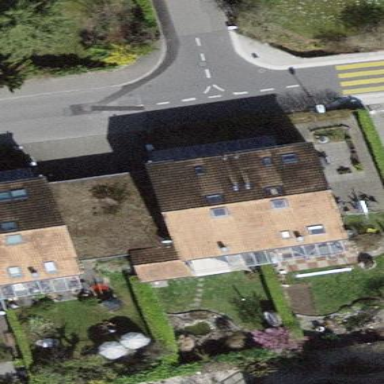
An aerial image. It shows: Building with tiled roof.